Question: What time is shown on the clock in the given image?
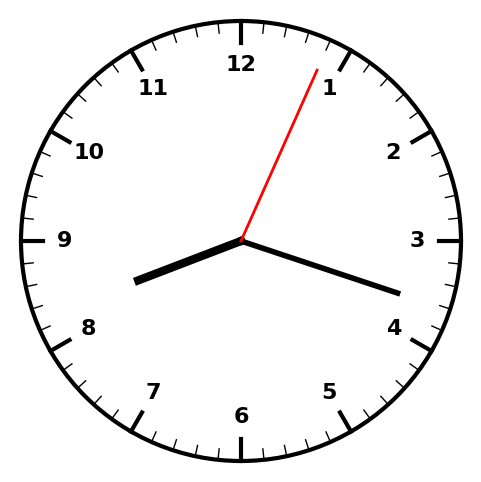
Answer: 08:18:04